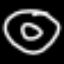
Label: donut